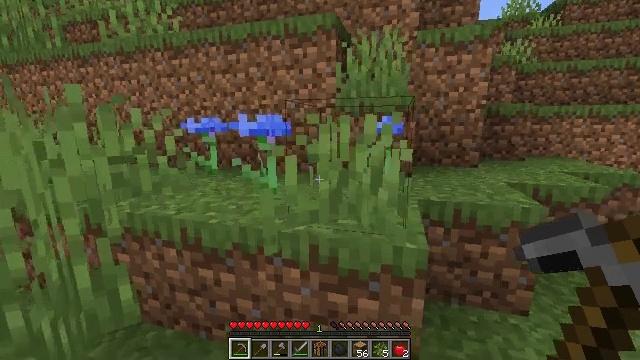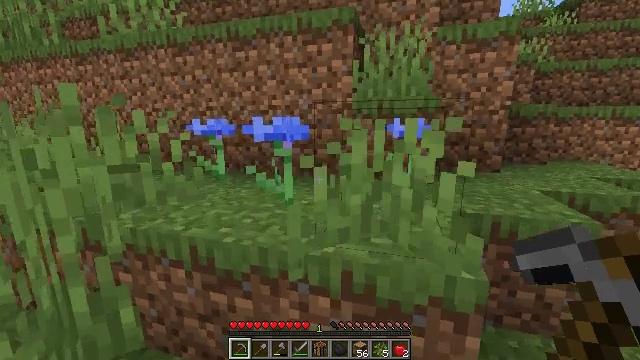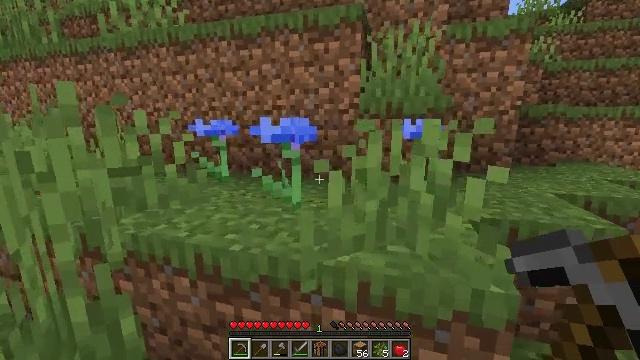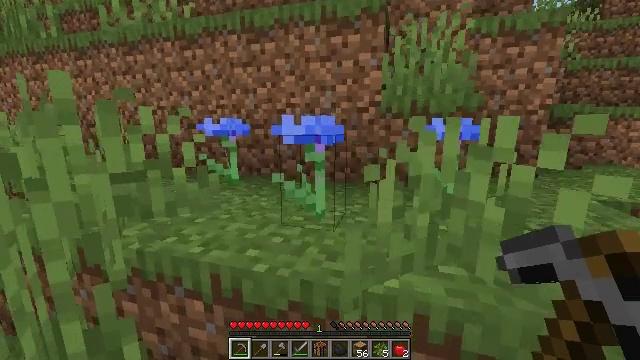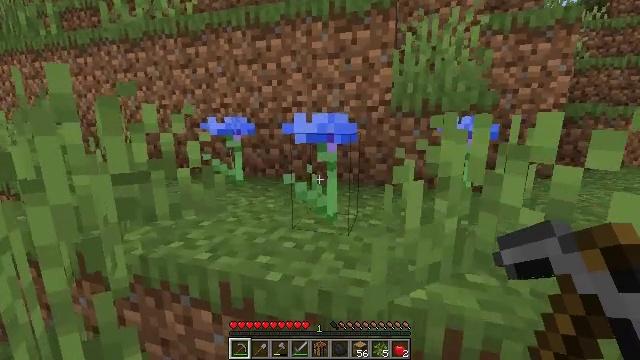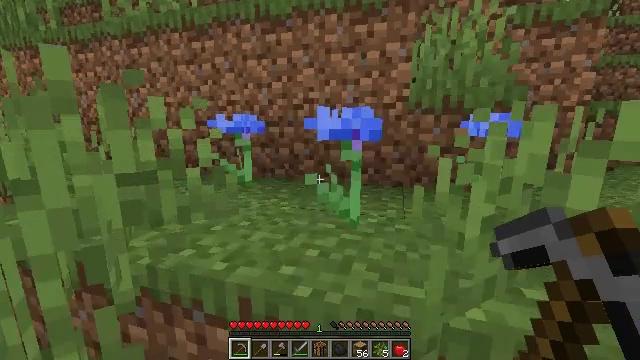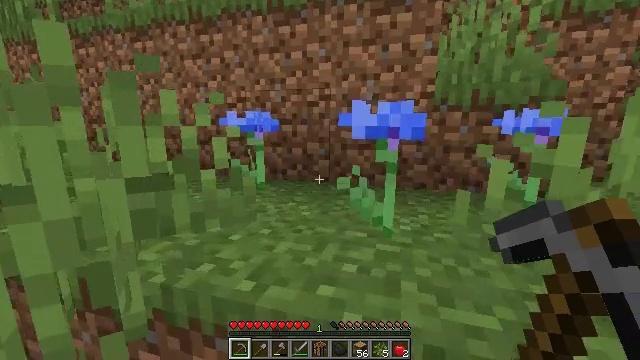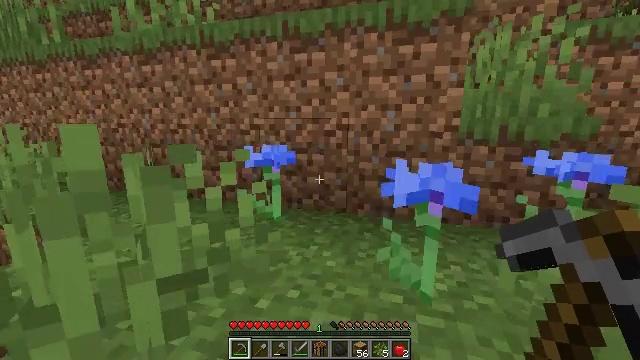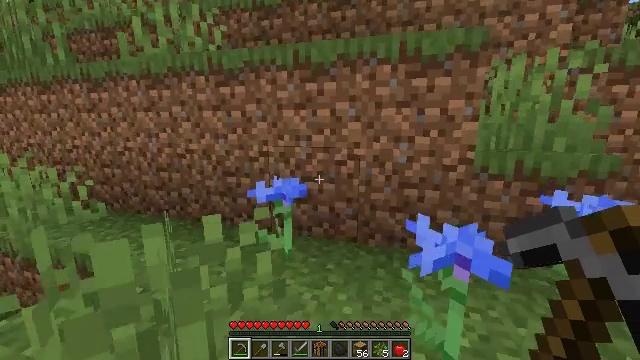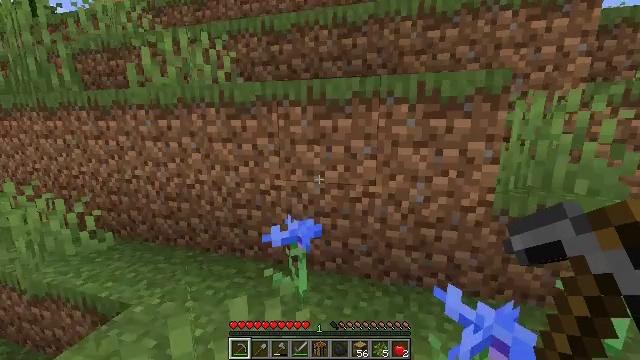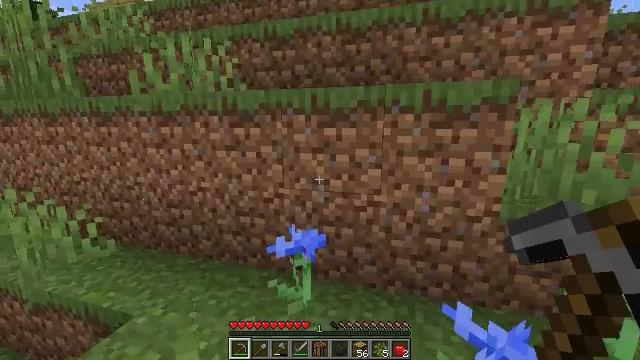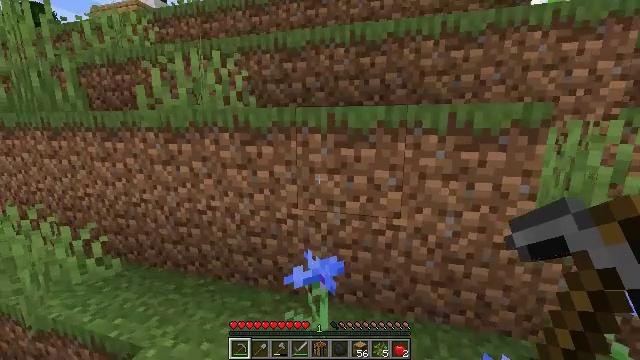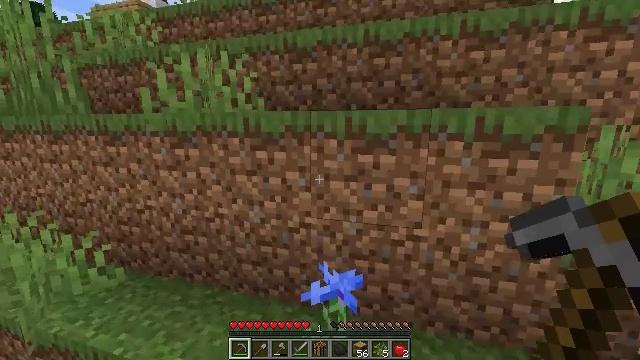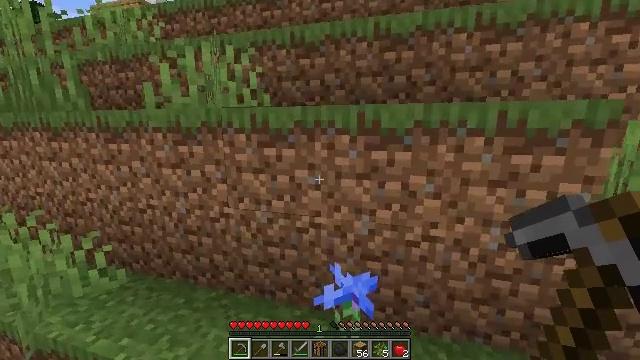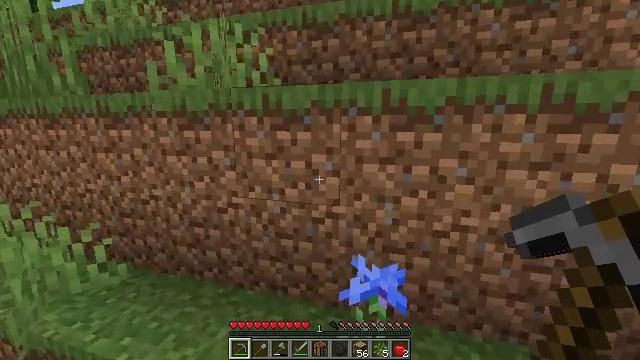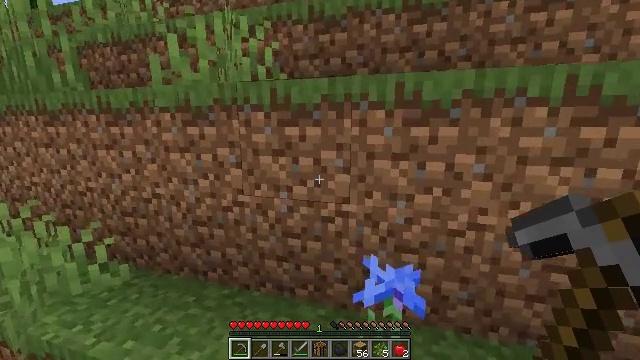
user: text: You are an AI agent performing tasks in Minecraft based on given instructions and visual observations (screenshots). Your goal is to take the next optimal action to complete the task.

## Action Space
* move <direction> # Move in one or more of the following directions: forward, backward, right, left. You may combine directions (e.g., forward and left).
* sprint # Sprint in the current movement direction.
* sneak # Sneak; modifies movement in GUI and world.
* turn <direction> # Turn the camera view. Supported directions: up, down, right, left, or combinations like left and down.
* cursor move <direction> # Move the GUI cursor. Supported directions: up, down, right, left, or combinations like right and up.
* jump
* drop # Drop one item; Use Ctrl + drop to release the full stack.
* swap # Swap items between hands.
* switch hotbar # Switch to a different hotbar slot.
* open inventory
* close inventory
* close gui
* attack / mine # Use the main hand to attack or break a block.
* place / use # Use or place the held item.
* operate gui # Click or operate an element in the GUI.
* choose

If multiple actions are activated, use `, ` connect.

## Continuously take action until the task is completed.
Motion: motion action
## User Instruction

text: Collect a hay block for crafting.
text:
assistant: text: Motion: move forward and move left
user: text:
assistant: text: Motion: move forward and move left
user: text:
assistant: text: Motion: move forward and move left
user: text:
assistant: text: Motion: move forward and move left
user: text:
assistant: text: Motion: move forward and move left
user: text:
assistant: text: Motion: move forward and move left
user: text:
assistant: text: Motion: move forward and move left, jump
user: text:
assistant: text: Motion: move forward and move left, jump
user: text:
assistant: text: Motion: move forward and move left, jump
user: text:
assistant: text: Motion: move forward and move left, jump
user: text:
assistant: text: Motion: move forward and move left, jump
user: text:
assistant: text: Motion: move forward and move left
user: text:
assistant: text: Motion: move forward and move left
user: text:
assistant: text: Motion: move forward and move left
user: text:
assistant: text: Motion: move forward and move left
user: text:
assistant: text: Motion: move forward and move left
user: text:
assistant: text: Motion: move forward and move left
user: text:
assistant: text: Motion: move left
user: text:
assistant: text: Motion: move left
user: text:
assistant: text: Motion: move forward and move left
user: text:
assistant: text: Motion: move forward and move left
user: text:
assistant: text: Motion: move forward and move left
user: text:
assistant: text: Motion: move forward and move left
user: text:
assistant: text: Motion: move forward and move left
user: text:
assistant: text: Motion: move forward and move left
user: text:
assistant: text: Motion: move forward and move left
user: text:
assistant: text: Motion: move forward and move left, jump
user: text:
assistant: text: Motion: move forward and move left, jump
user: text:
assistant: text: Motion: move forward and move left, jump
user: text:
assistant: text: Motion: move forward and move left, jump